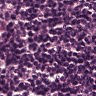
Metastatic tissue present: no